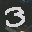
Label: 3